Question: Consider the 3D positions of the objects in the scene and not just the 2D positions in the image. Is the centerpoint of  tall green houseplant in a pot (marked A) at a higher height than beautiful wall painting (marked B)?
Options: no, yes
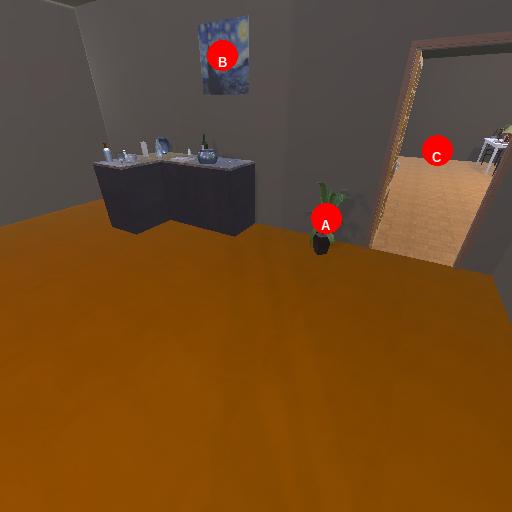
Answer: no